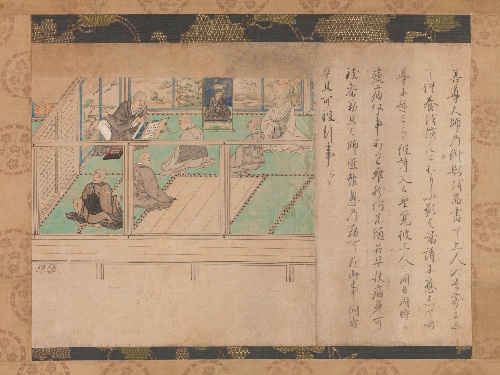
Title: 拾遺古徳伝絵断簡|Illustrated Biography of Hōnen (Shūikotokūden-e)
Date: ca. 1310–20
Object type: Hanging scroll
Classification: Paintings
Medium: Section of handscroll mounted as hanging scroll; ink and color on paper
Culture: Japan
Period: Kamakura period (1185–1333)
Dimensions: Image: 16 x 14 15/16 in. (40.7 x 38 cm)
Overall with mounting: 55 x 28 5/8 in. (139.7 x 72.7 cm)
Overall with knobs: 55 x 30 1/2 in. (139.7 x 77.5 cm)
Department: Asian Art
Credit line: Purchase, Gifts of Mrs. Russel Sage, Mrs. Peter Gerhard, Mr. and Mrs. Donald Percy, Charles Stewart Smith, Mrs. V. Everit Macy, Mrs. Thomas Van Buren, Mrs. Charles Stewart Smith, Hartwell J. Staples, Mrs. George A. Crocker and Mr. and Mrs. Samuel Coleman, by exchange; Bequests of Edward C. Moore, James Alexander Scrymser and Stephen Whitney Phoenix, by exchange; Rogers Fund and funds from various donors, 1980
Accession year: 1980
Repository: Metropolitan Museum of Art, New York, NY
Tags: Men|Buddhism|Monks|Calligraphy